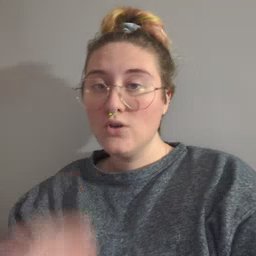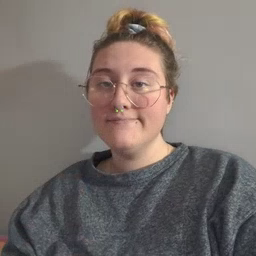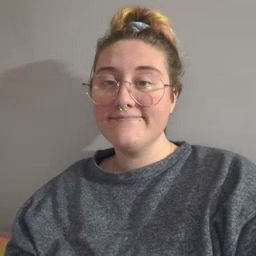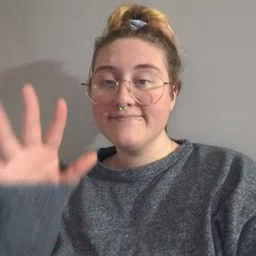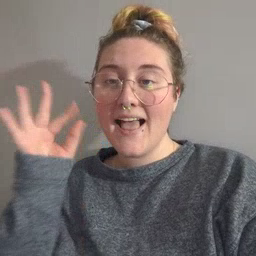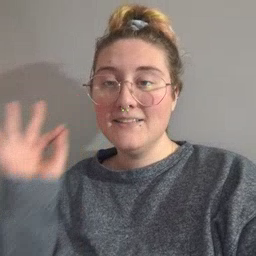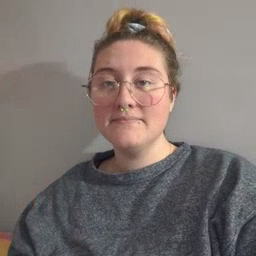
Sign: cat